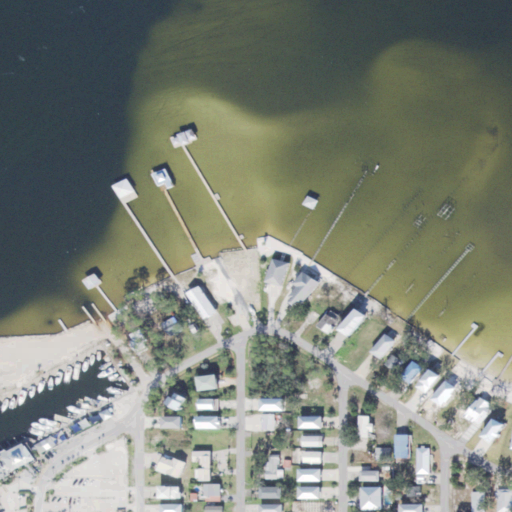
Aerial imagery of cape in Alabama named Mill Point containing open water, low intensity development, medium intensity development, high intensity development, and open development